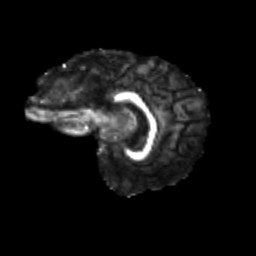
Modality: FA
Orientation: sagittal
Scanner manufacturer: siemens
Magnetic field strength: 3 T
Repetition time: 9.2 s
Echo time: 0.084 s